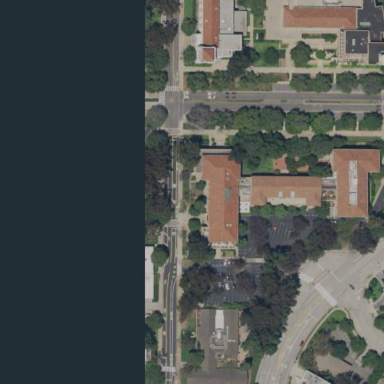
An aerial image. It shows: University building.